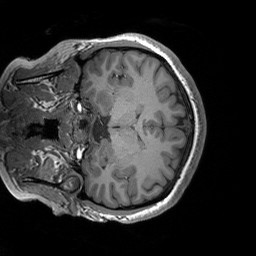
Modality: T1w
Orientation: coronal
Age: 26